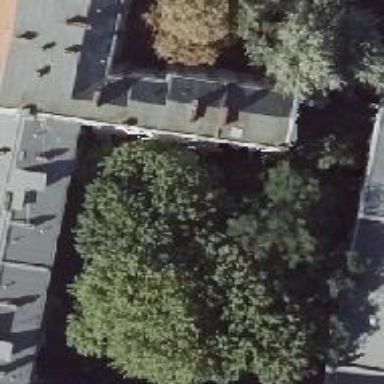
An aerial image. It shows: Garden with deciduous broadleaved trees.